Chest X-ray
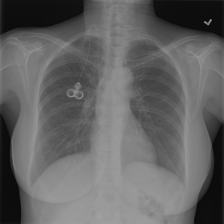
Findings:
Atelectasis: negative
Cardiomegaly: negative
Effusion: negative
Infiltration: negative
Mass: negative
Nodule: negative
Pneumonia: negative
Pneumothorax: negative
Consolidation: negative
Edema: negative
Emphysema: negative
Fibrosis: negative
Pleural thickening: negative
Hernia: negative